Sex: M
Age: 48
Scanner: Avanto
Primary tumour origin: Non-Small Cell Lung Cancer
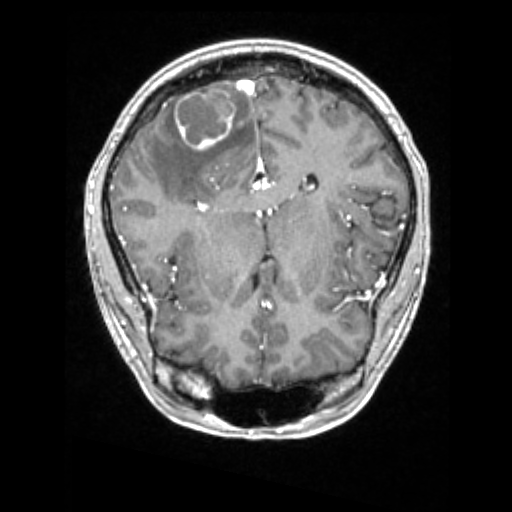
Segmented lesion volume (cc): 21.658
Number of lesion components: 2